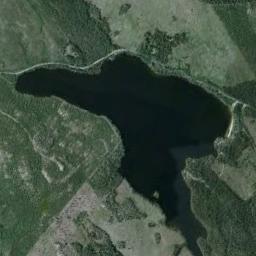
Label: lake